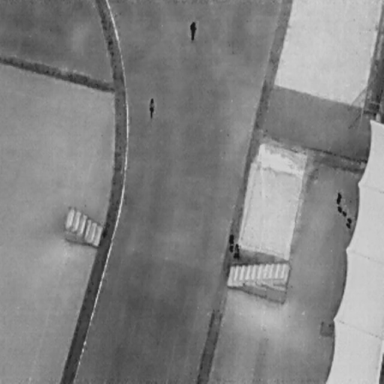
There are four People in the infrared image.